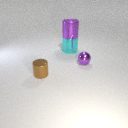
large purple metal cylinder above large cyan metal cylinder